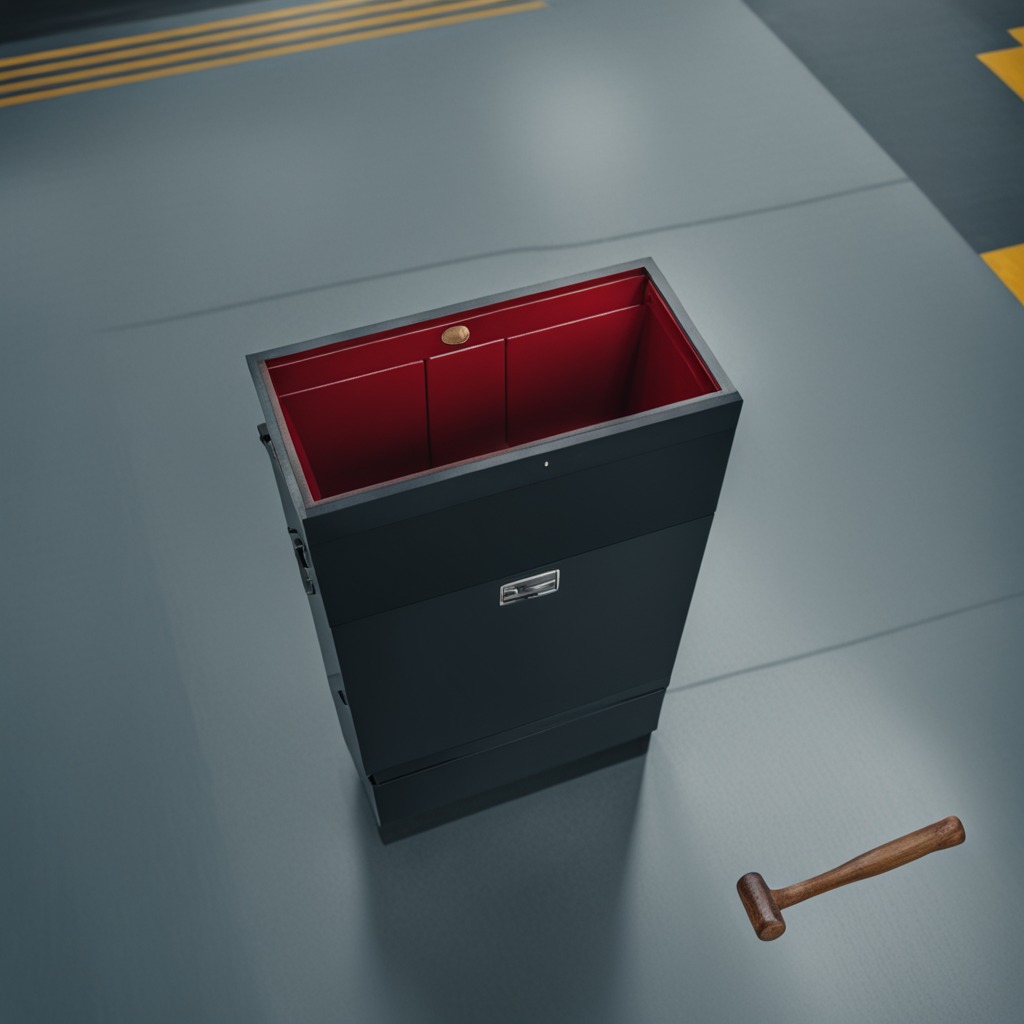
A hammer is lying on the toolbox surface in an airplane hangar workshop.